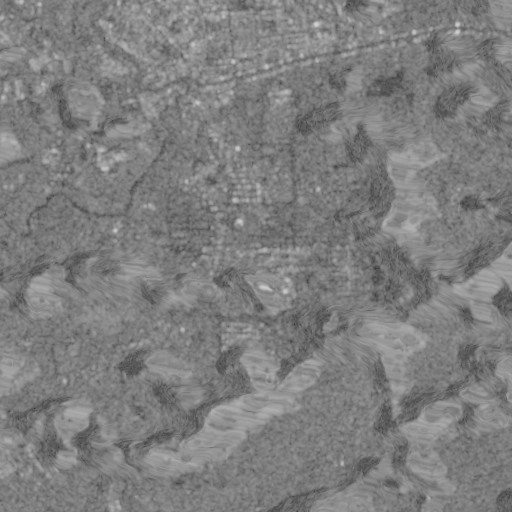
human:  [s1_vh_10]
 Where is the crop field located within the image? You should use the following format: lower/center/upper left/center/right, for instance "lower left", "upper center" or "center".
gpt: The crop field is located in the upper left of the image.
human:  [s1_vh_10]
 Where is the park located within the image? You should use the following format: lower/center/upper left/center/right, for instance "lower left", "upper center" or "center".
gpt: The park is located in the upper left of the image.
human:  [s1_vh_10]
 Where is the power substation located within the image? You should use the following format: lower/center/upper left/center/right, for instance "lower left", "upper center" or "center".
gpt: The power substation is located in the upper left of the image.
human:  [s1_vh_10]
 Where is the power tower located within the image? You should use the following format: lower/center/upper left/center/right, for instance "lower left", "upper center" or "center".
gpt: The power tower is located in the left of the image.
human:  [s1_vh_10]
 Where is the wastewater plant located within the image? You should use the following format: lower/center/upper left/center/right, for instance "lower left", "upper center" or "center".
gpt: The wastewater plant is located in the center left of the image.
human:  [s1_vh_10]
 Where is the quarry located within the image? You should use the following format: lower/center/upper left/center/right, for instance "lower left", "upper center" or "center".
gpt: There is no quarry in the image.

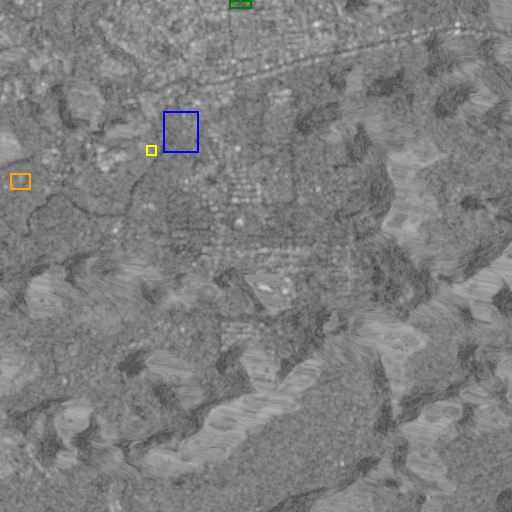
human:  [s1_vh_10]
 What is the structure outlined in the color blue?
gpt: The structure outlined in blue is a crop field.
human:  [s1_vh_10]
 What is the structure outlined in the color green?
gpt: The structure outlined in green is a park.
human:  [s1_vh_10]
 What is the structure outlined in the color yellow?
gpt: The structure outlined in yellow is a power substation.
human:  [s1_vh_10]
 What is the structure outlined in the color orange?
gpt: The structure outlined in orange is a wastewater plant.
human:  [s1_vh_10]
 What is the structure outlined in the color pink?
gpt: There is no pink outline.